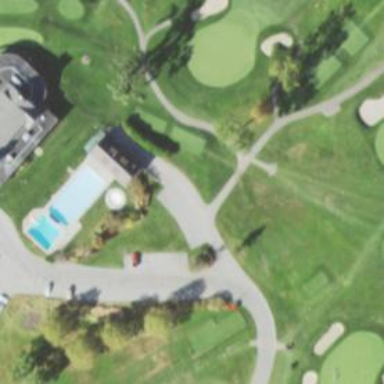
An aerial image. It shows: Path for both roads and golfers.